Question:
How to Multiply [HowManyTrucks] and TextBox11 values and store it in TextBox33.
[HowManyTrucks] is a field from Dataset.
TextBox11 is a value calculated by subtracting [BasePrice] and [DiscountValue]
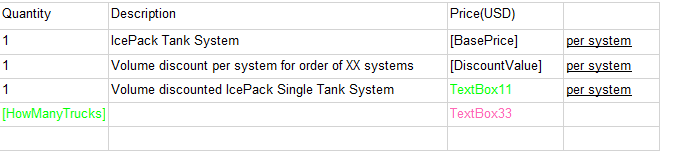
Answer: To do exactly what you are requesting, use the following formula in TextBox33:
=SUM(Fields!HowManyTrucks.Value) * ReportItems!TextBox11.Value
That being said, I would urge you to actually move both the values in TextBox11 and TextBox33 into your dataset as calculated columns.
'''
SELECT
HowManyTrucks
,BasePrice
,DiscountValue
,BasePrice - DiscountValue AS PerTruckDiscountedPrice
,(BasePrice - DiscountValue) * HowManyTrucks AS TotalDiscountedPrice
FROM OrderTable
'''
Managing SSRS reports in the long term gets more difficult as you start adding in formulas to cells. With this method, if you need to change the logic for these cells, you can do it in the dataset and it will cascade to other parts of the report where this logic might be used.